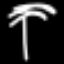
Label: palm tree